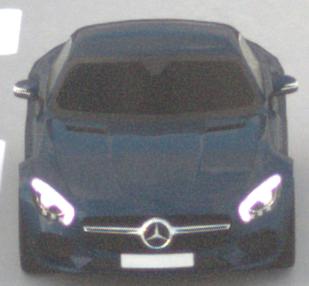
Make: Mercedes-Benz
Model: AMG GT Coupé
Detailed model: AMG GT (190) Coupé
Model produced from: 2014/10
Model produced until: 2017/01
Doors: 2
Color: blue
Road condition: dry road
Daytime: sunrise or sunset
Contrast: low contrast